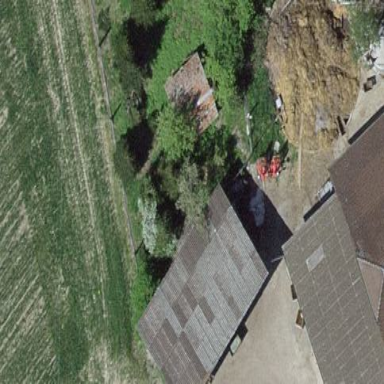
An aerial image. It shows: Rural barn.